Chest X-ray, AP view. Patient: 43 years old, sex M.
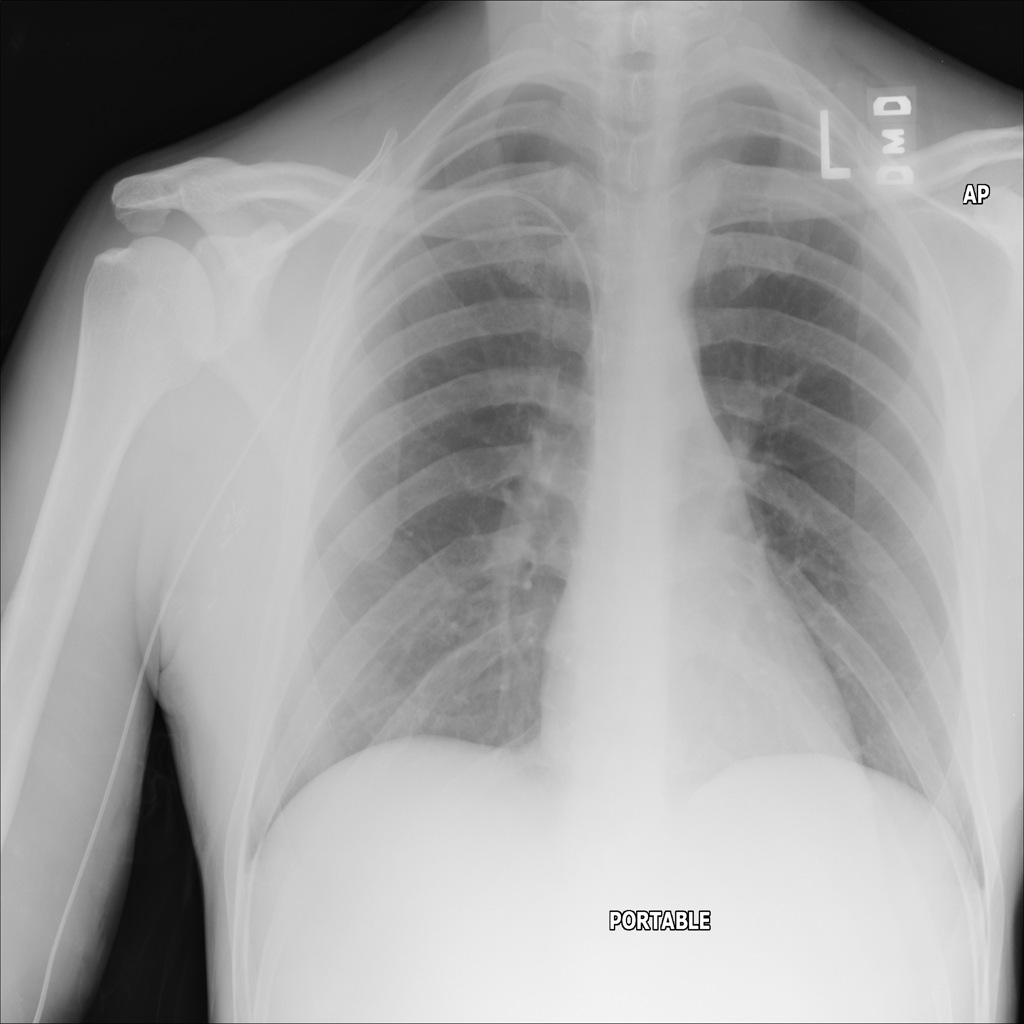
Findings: No Finding